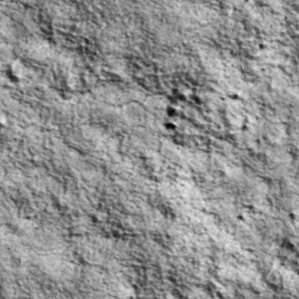
Label: non_frost